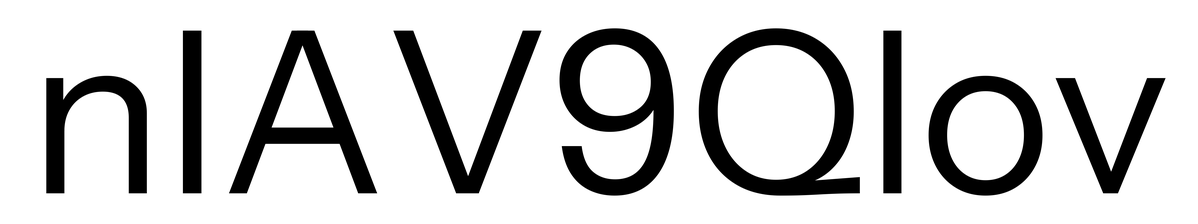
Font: InstrumentSans_Regular